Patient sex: M
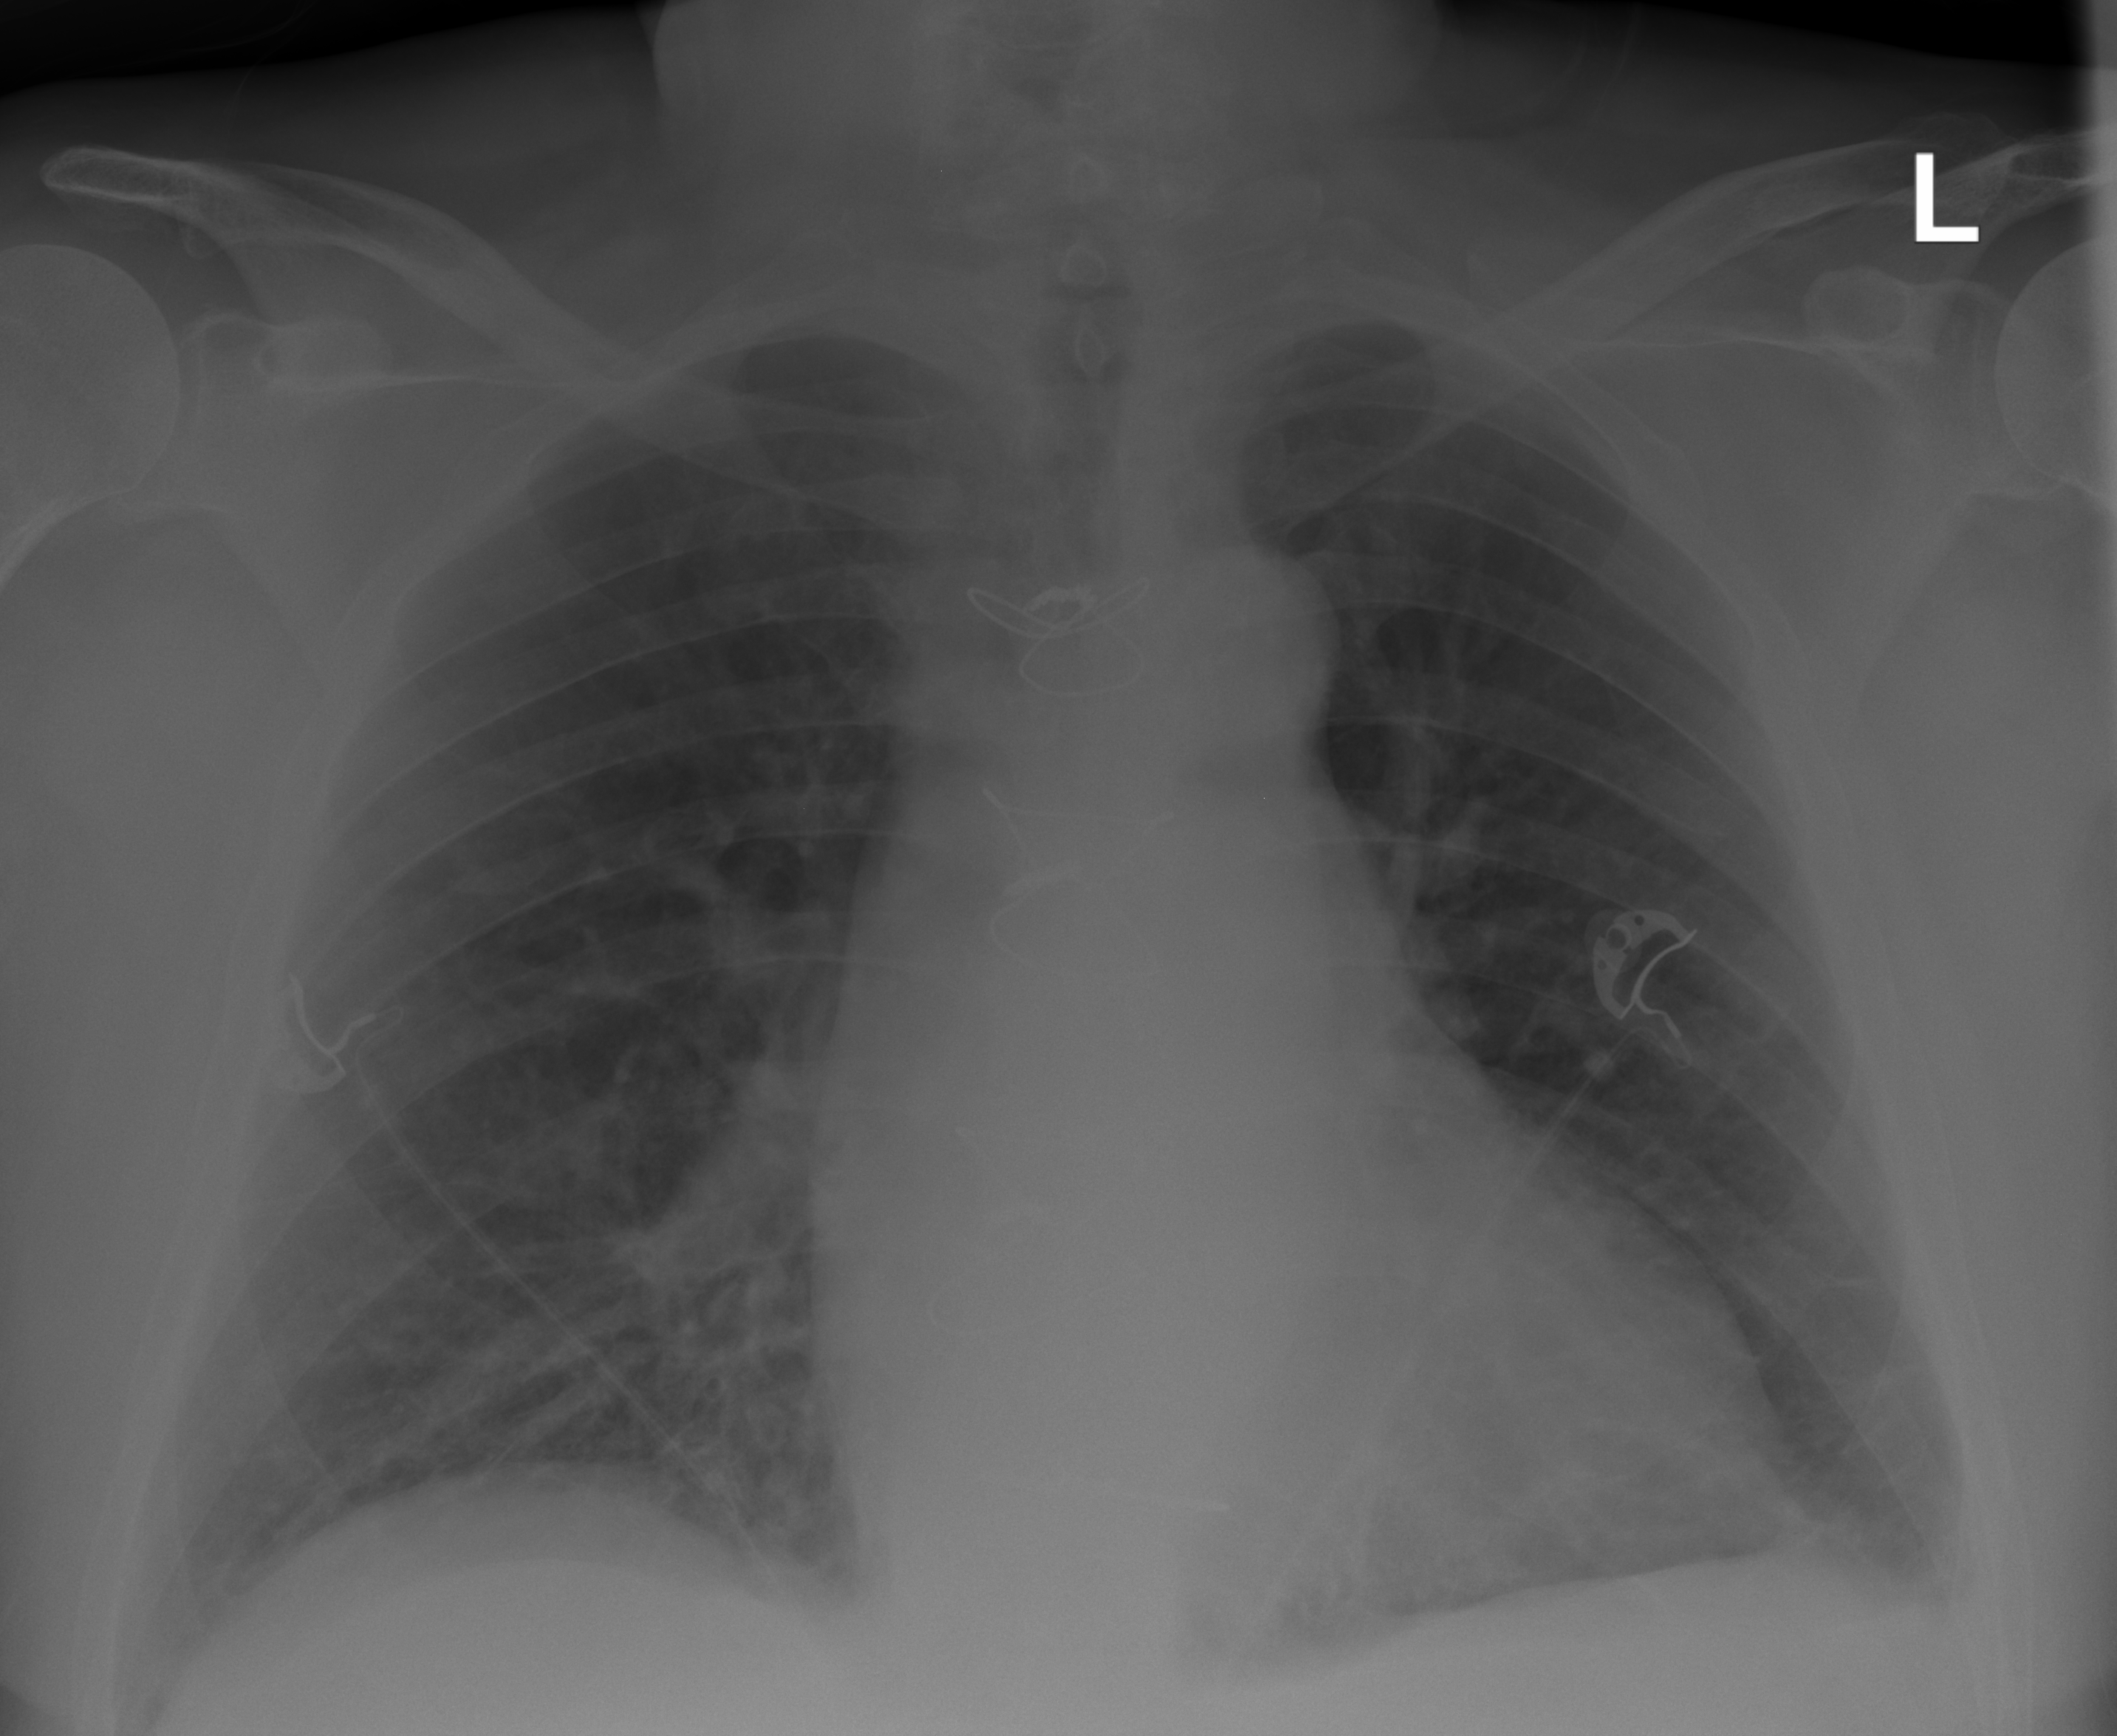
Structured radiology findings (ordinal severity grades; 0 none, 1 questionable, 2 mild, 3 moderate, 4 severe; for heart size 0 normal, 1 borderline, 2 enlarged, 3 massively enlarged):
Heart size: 2
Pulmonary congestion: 0
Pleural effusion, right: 0
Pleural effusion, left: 1
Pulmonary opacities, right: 2
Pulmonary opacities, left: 0
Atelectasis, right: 0
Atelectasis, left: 2